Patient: sex F, age 54
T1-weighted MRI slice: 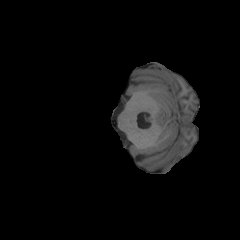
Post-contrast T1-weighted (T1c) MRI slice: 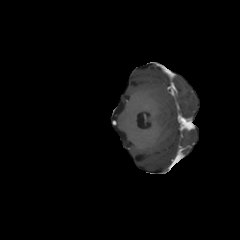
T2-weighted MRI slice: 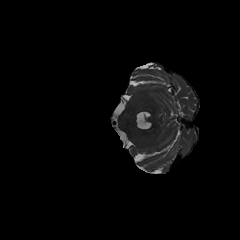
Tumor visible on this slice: no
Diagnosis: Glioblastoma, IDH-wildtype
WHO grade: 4